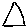
Label: triangle